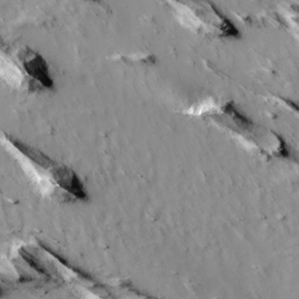
Label: non_frost